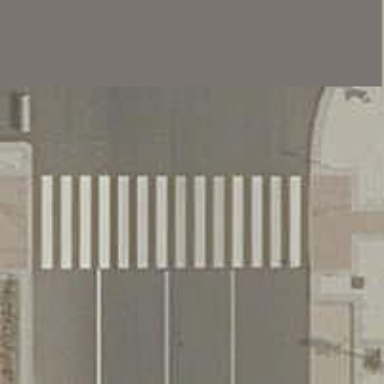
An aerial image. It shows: Uncontrolled zebra crossing on the road.